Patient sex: M
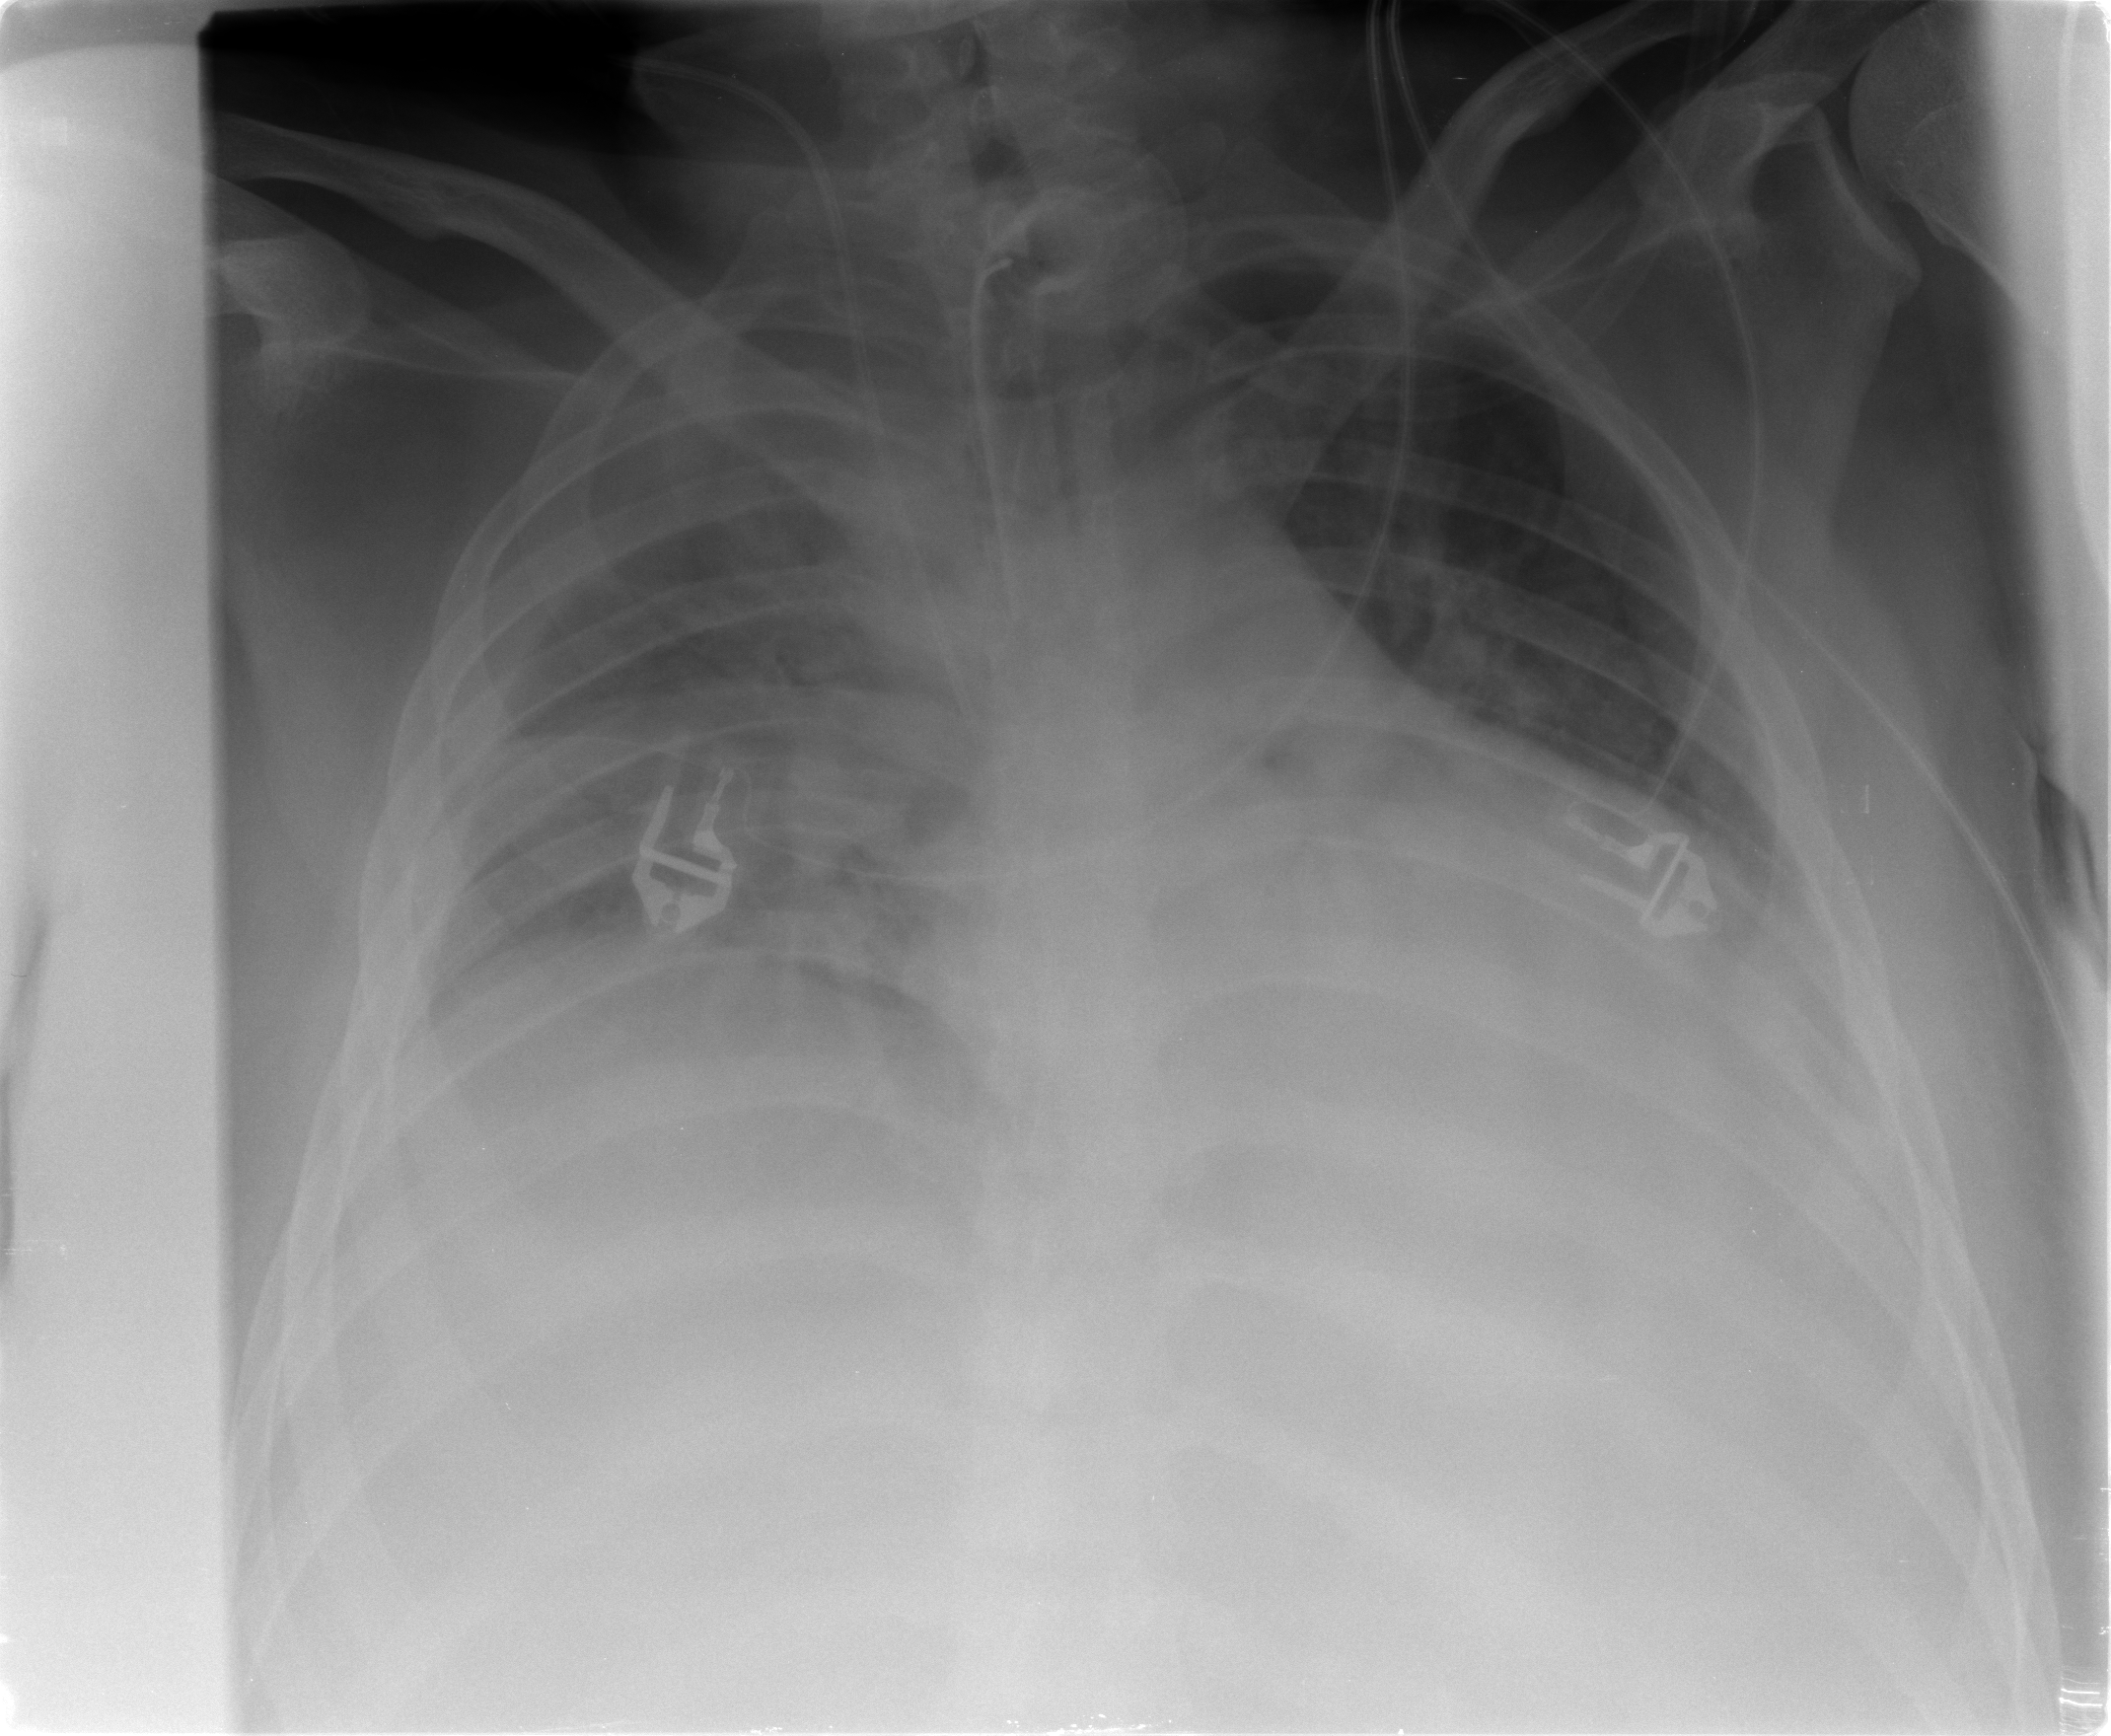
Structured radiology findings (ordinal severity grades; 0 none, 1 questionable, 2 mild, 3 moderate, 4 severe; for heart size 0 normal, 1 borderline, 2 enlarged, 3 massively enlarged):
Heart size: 3
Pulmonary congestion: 2
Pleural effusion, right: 3
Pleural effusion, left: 2
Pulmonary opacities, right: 2
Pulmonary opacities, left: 2
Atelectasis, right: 3
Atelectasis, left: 2